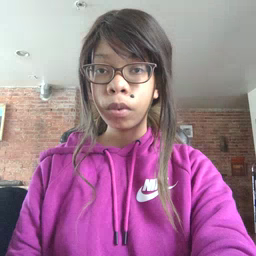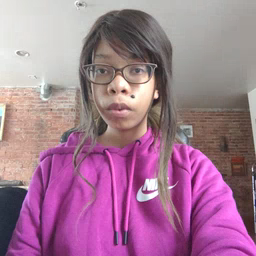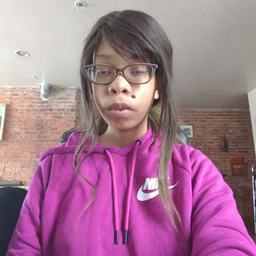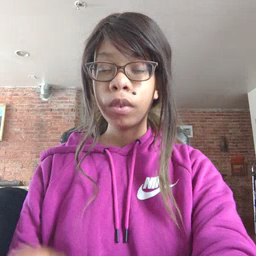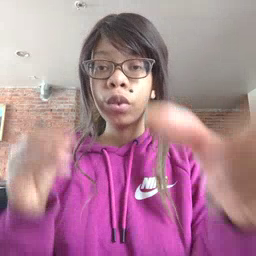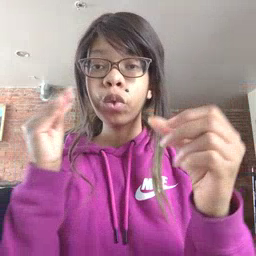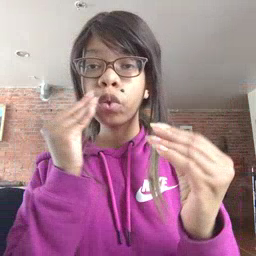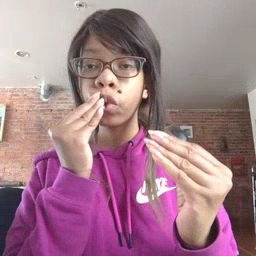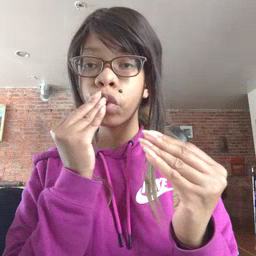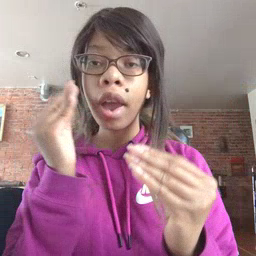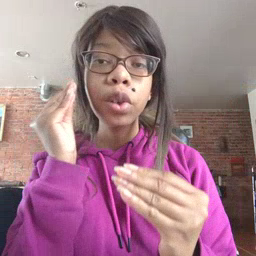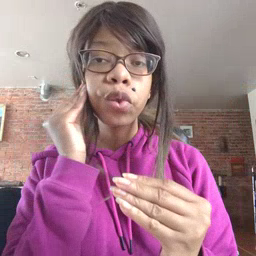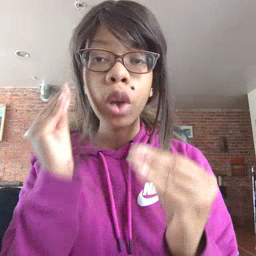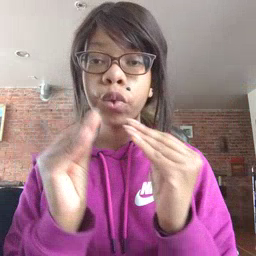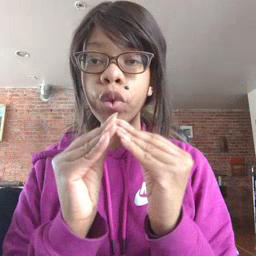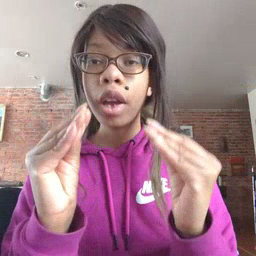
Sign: kiss